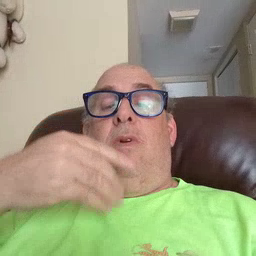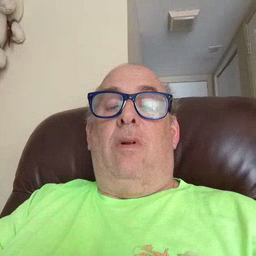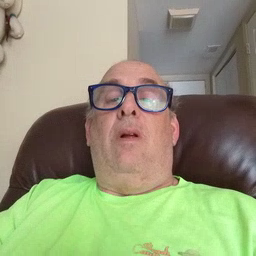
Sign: cereal